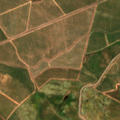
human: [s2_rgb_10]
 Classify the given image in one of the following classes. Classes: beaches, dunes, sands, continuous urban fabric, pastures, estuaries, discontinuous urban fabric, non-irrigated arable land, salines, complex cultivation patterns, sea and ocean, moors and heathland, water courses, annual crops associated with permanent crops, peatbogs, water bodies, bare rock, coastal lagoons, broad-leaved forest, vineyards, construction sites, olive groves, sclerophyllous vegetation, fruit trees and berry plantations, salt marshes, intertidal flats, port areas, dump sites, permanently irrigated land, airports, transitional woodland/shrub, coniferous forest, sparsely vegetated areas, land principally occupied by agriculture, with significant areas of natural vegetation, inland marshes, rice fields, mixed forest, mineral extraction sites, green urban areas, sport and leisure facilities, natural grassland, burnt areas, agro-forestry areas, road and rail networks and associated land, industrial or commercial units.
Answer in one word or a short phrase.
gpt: continuous urban fabric